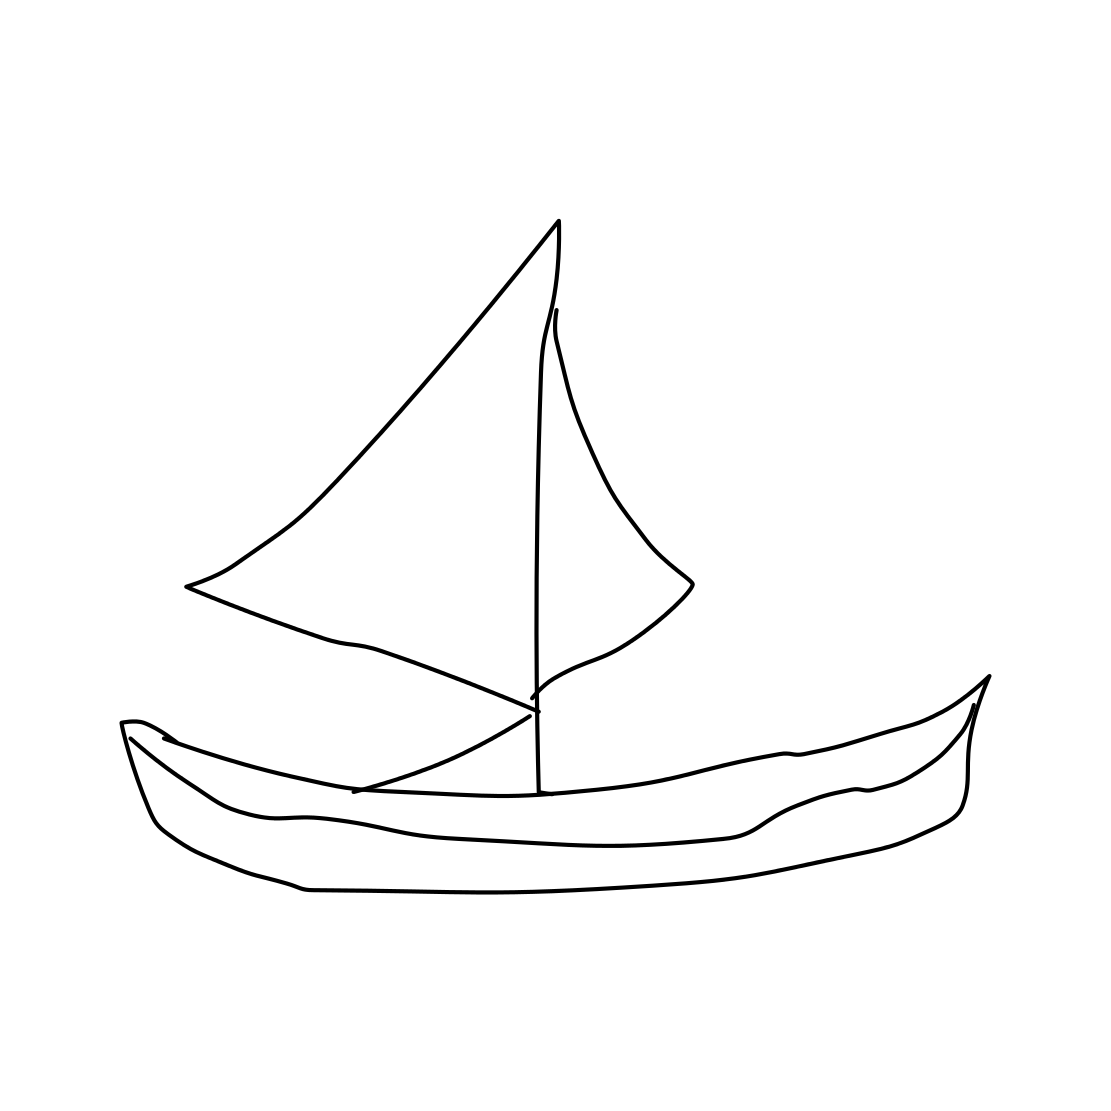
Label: sailboat